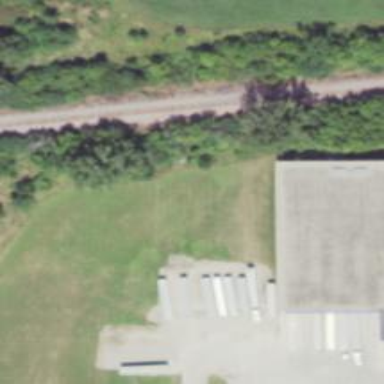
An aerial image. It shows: Abandoned railway.